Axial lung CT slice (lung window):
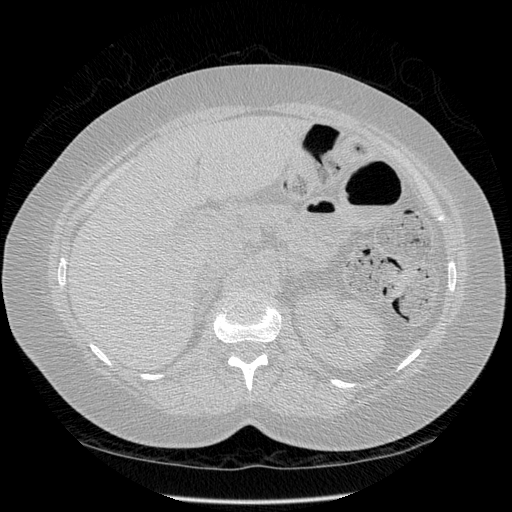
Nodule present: no